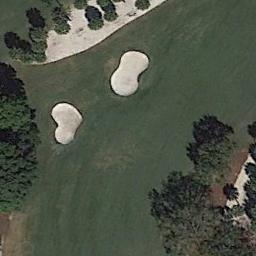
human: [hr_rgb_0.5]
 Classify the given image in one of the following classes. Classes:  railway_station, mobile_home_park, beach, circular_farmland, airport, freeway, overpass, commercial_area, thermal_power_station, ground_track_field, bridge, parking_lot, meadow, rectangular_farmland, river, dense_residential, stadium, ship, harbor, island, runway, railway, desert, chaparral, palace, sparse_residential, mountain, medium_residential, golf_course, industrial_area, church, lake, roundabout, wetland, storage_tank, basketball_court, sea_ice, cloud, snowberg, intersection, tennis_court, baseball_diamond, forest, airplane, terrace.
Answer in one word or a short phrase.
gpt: golf_course